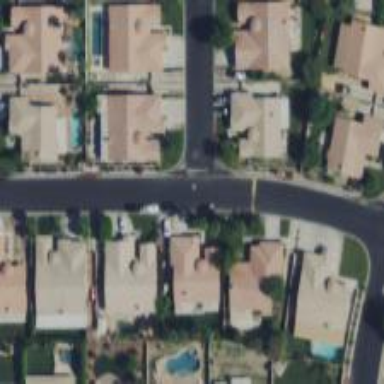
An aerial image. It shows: Residential road.